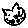
Label: cat